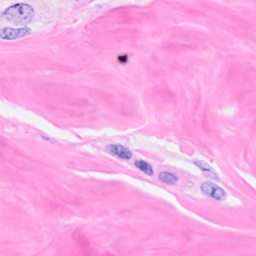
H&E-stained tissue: Breast